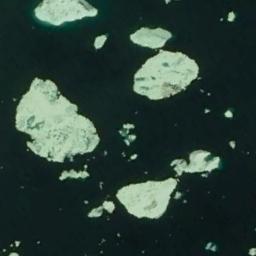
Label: sea_ice